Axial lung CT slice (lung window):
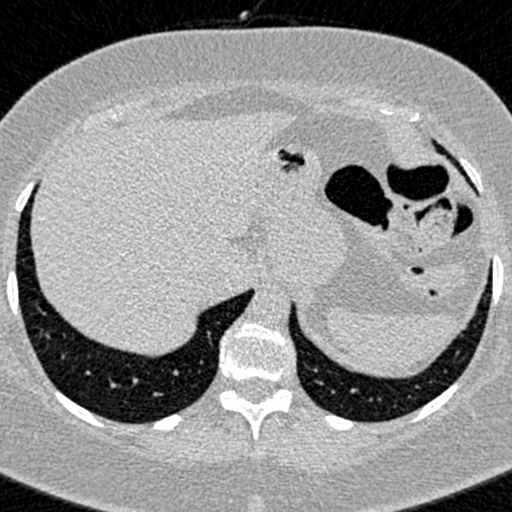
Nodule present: no